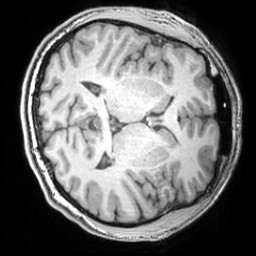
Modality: T1w
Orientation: axial
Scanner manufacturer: siemens
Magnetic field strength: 3 T
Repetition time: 1.81 s
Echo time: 0.00345 s